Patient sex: F
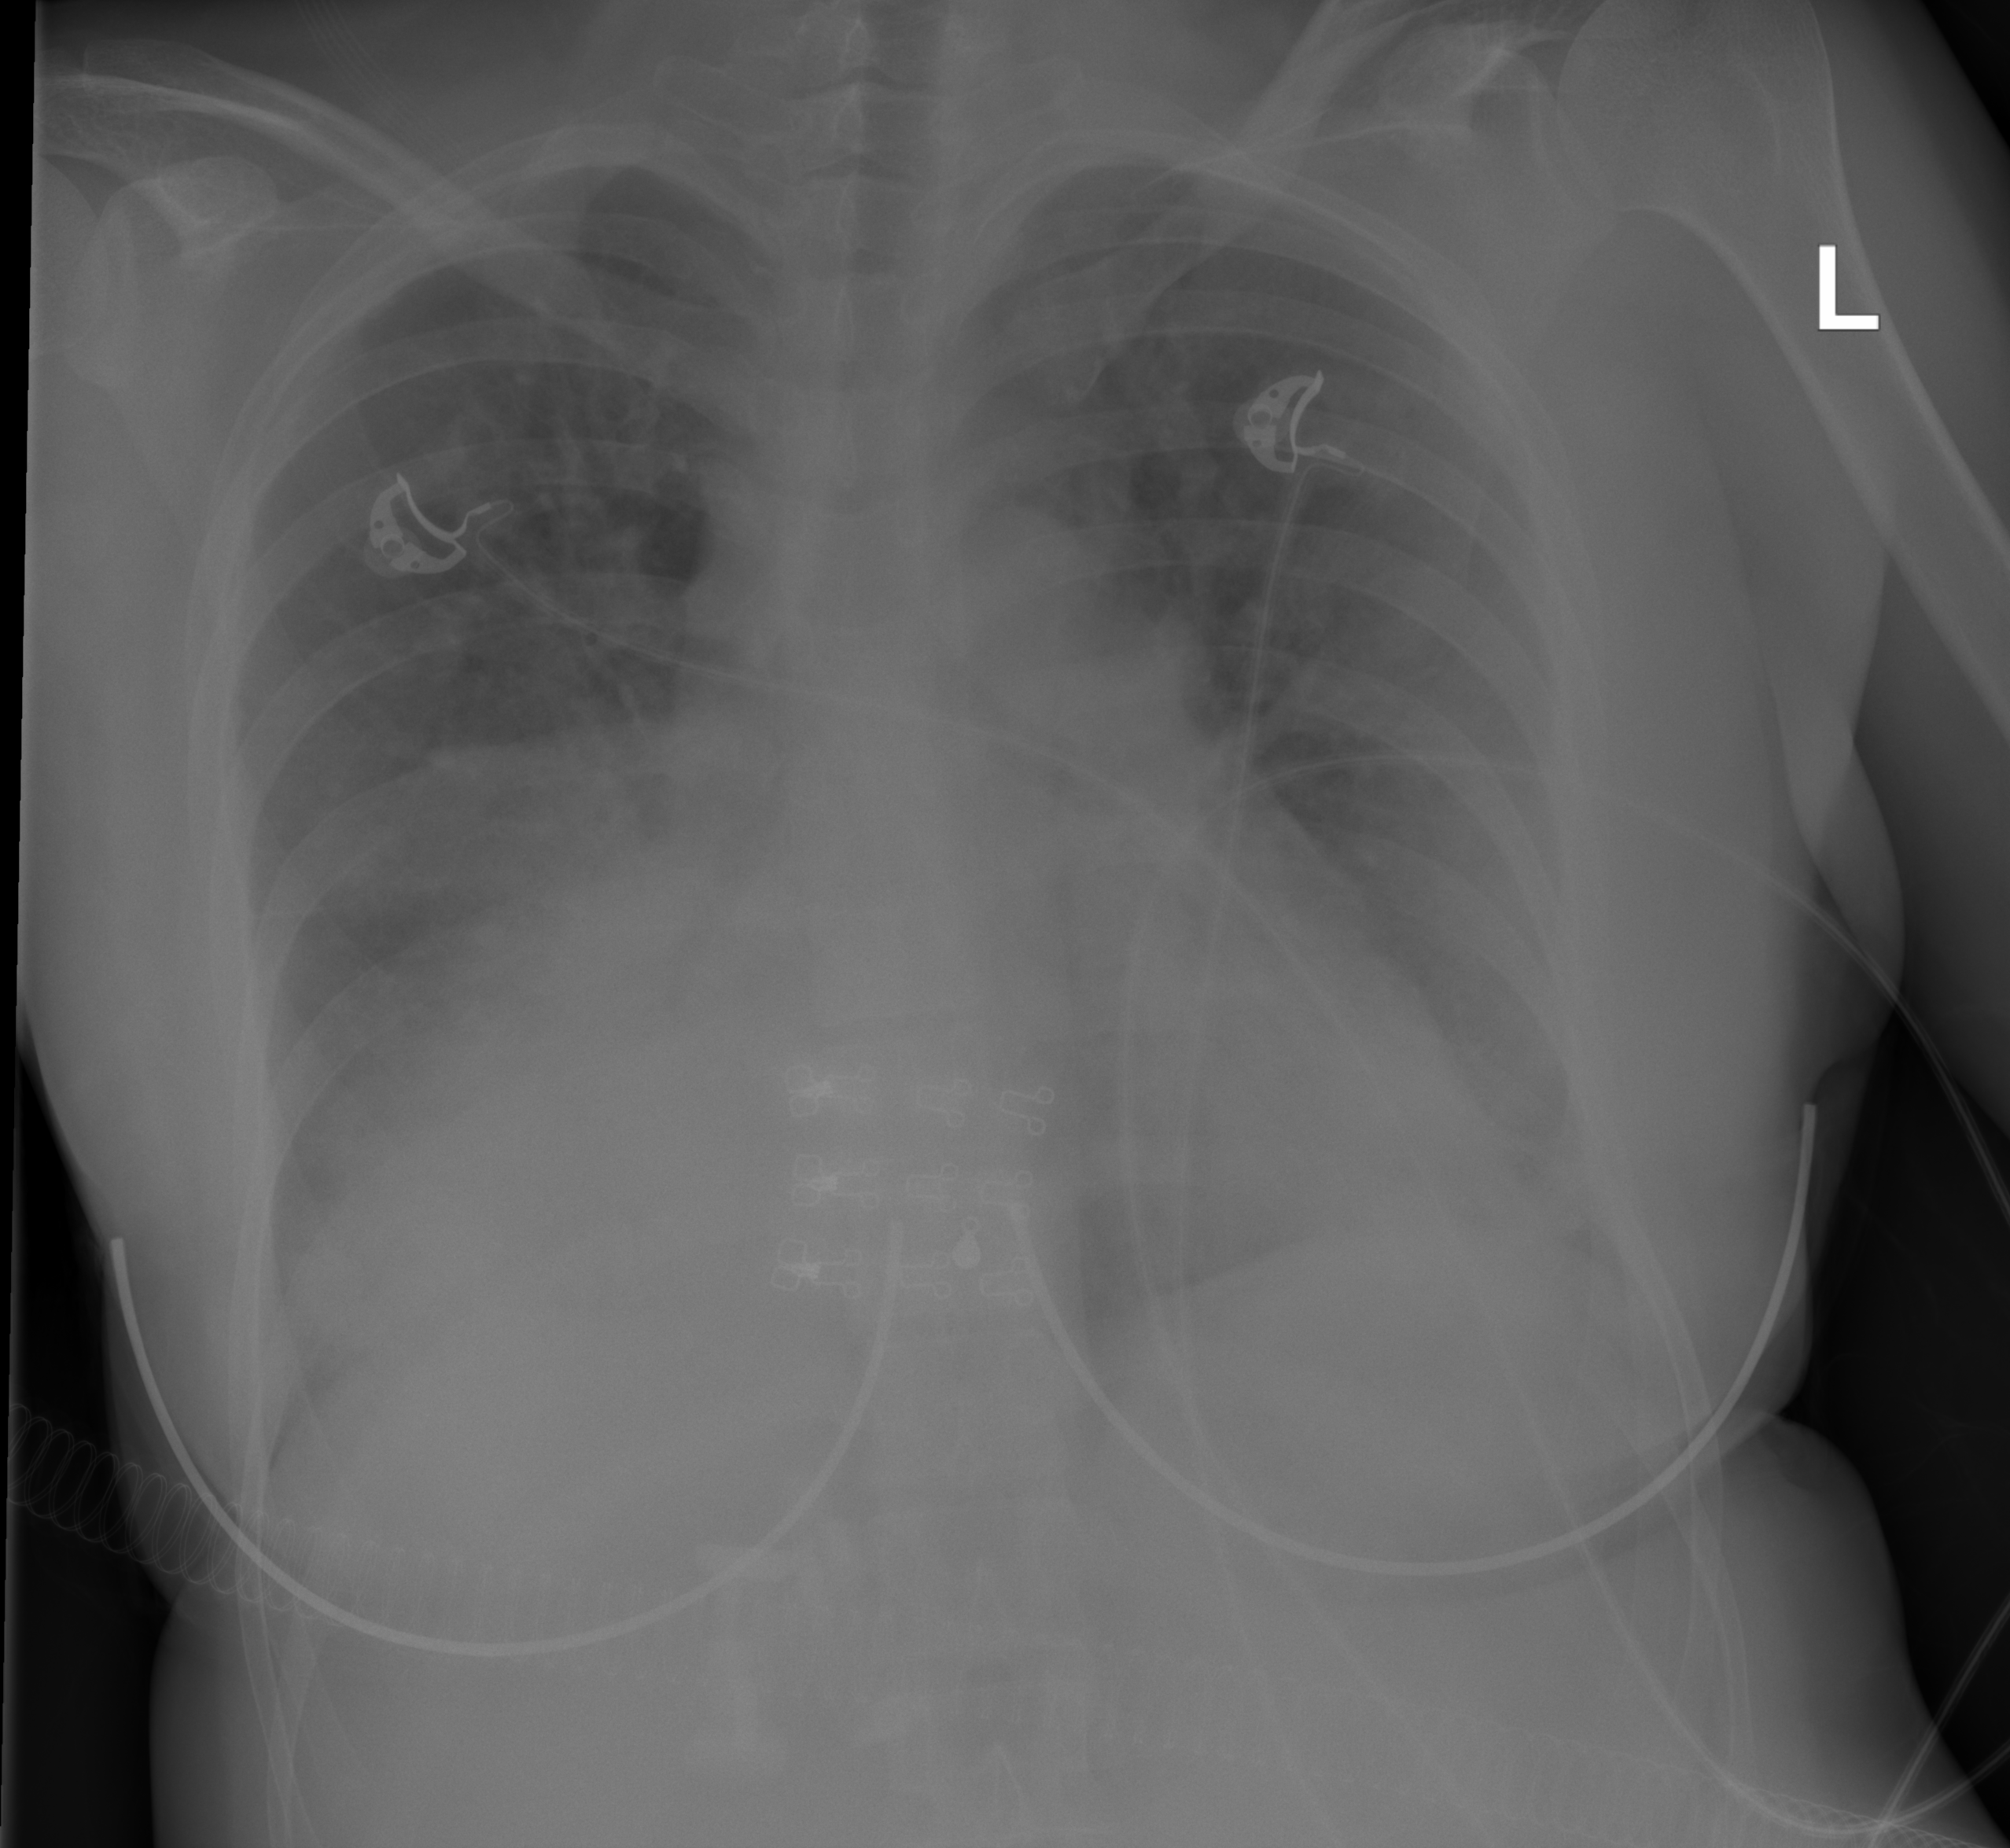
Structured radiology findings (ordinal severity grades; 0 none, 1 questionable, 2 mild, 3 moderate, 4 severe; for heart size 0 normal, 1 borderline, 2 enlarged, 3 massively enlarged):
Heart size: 1
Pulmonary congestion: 0
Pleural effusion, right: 0
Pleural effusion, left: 0
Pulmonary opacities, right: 3
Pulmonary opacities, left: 0
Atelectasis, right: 0
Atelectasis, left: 0